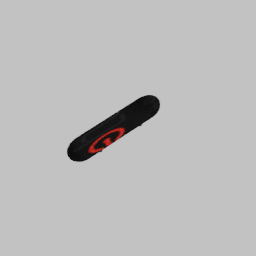
Label: mechanical